【题型】解答题　【知识点】平面几何　【难度】easy
如图，点 $D$ 是等腰 Rt$\triangle ABC$ 的斜边 $AB$ 上的一点，$AB = 3BD$，$AF \perp CD$ 于点 $F$ 交 $BC$ 于点 $E$。

(1) 求证：$E$ 是 $BC$ 的中点；

(2) 求 $AF : CF$ 的值；

(3) 求 $DF : CF$ 的值。

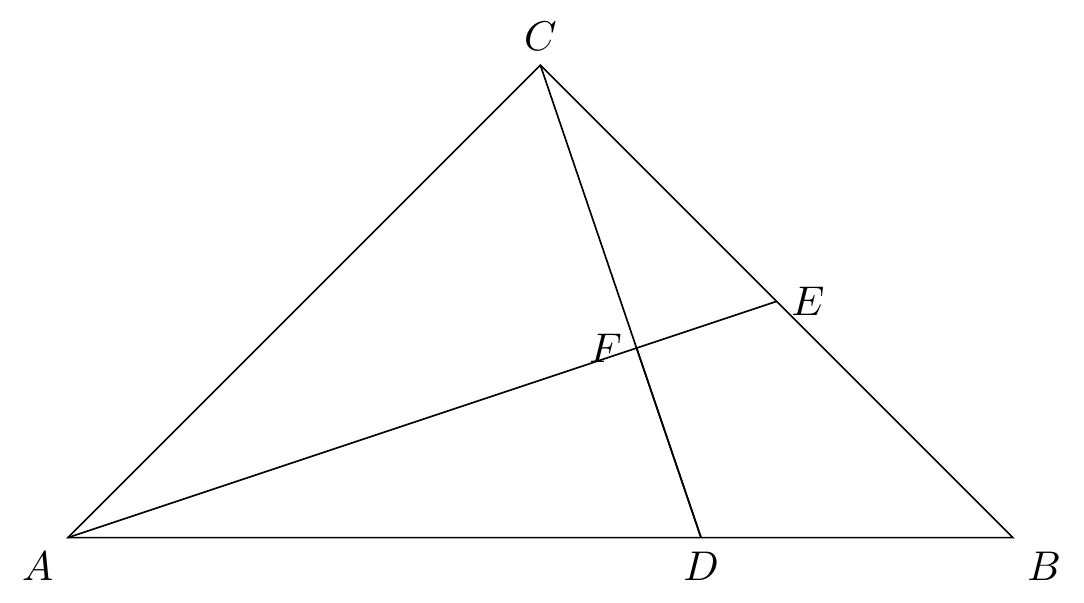
【解答】
（1）证明：作 $BP \perp BC$ 交 $CD$ 的延长线于 $P$，如图 1，

$\angle ACB = 90^\circ$，

$\therefore AC \parallel BP$，

$\dfrac{BP}{AC} = \dfrac{AD}{BD}$，

$\because AB = 3BD$，

$\therefore AD = 2BD$，

$\therefore AC = 2BP$，

而 $AC = BC$，

$\therefore BC = 2BP$，

$\because AF \perp CD$，

$\therefore \angle CAF + \angle ACF = 90^\circ$，

而 $\angle ACF + \angle ECF = 90^\circ$，

$\therefore \angle CAF = \angle ECF$，

在 $\triangle ACE$ 和 $\triangle CBP$ 中，

$\begin{cases}
\angle ACE = \angle CBP \\
AC = CB \\
\angle CAE = \angle BCP
\end{cases}$

$\therefore \triangle ACE \cong \triangle CBP$，

$\therefore CE = BP$，

$\therefore BC = 2CE$，

$\therefore E$ 是 $BC$ 的中点；

（2）解：$\because \angle CAF = \angle ECF$，

$\therefore \mathrm{Rt}\triangle ACF \sim \triangle CEF$，

$\therefore \dfrac{AF}{CF} = \dfrac{AC}{CE}$，

而 $BC = AC = 2CE$，

$\therefore \dfrac{AF}{CF} = 2$；

（3）解：作 $DH \parallel AE$ 交 $BC$ 于 $H$，如图 2，

$\therefore \dfrac{BH}{BE} = \dfrac{BD}{BA} = \dfrac{1}{3}$，

$\therefore EH = \dfrac{2}{3} BE$，

$\because EF \parallel DH$，

$\therefore \dfrac{DF}{CF} = \dfrac{EH}{CE} = \dfrac{\dfrac{2}{3} BE}{CE} = \dfrac{2}{3}$。

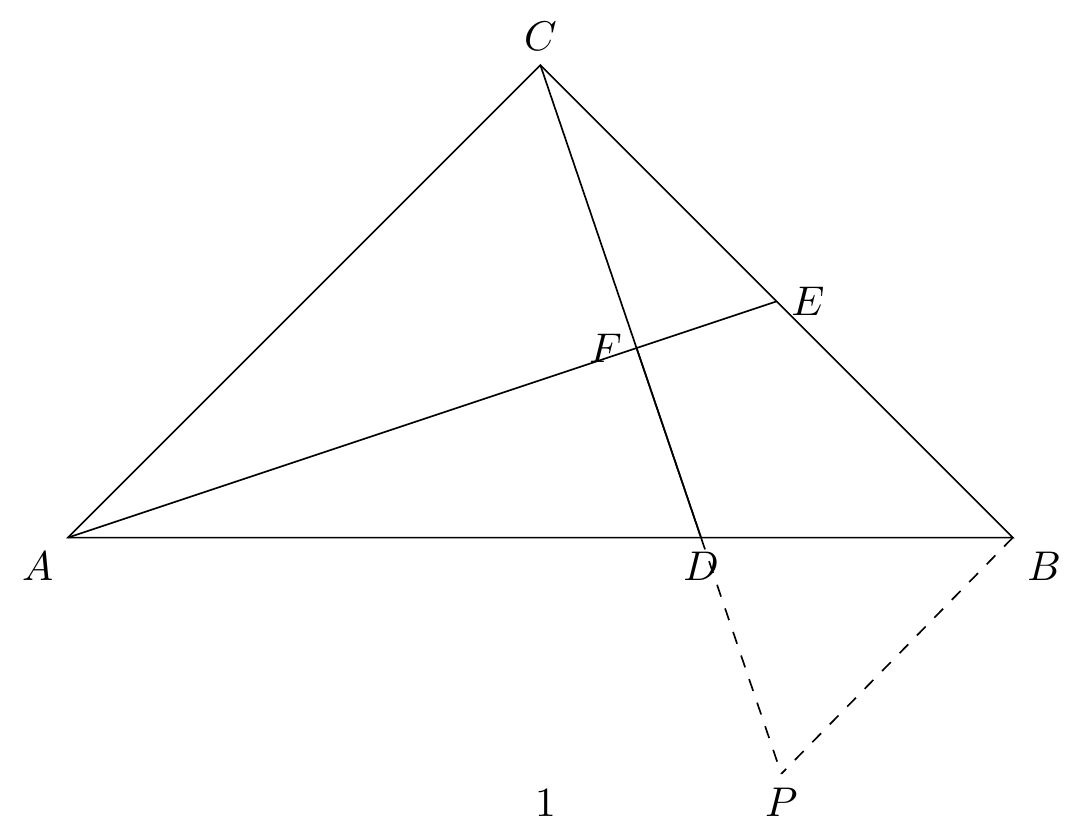
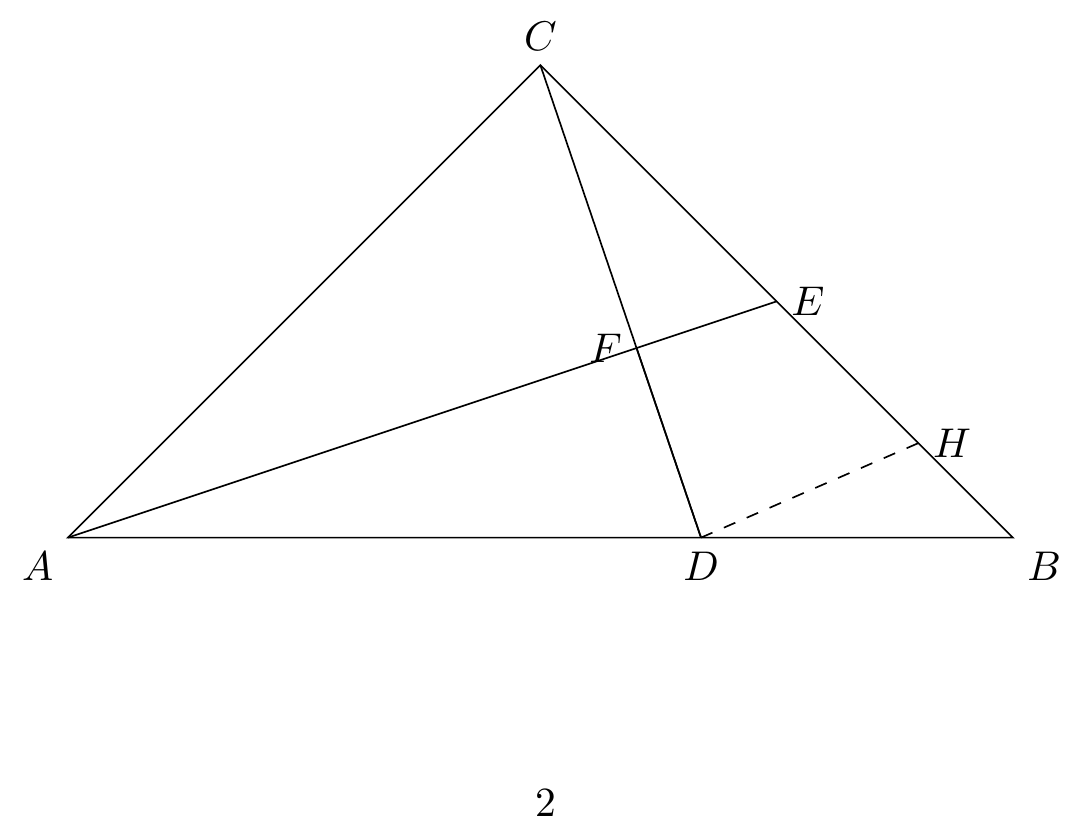